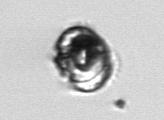
Label: Proterythropsis